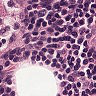
Metastatic tissue present: no